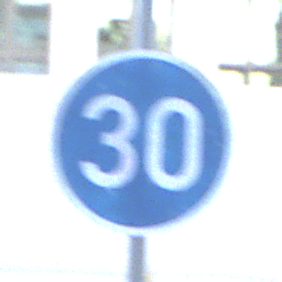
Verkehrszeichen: VorgeschriebeneMindestgeschwindigkeit
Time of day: SunriseSunset
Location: Outdoor (Urban)
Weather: Clear
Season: NotSpecified
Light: Natural